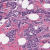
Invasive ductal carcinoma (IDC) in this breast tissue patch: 1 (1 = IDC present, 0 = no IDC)